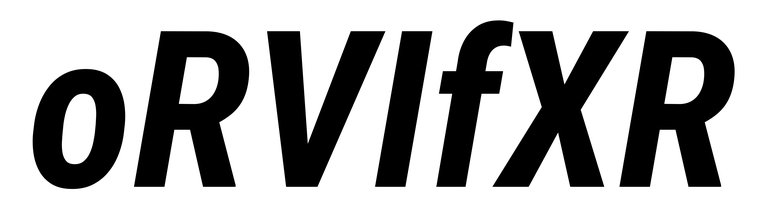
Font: Roboto-Italic_Condensed_Bold_Italic